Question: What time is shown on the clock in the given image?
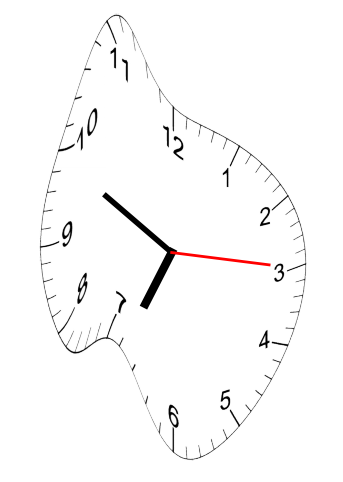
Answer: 06:49:15